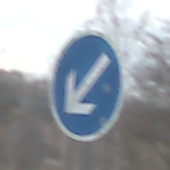
Verkehrszeichen: VorgeschriebeneVorbeifahrtLinks
Umgebung: Outdoor, Nature
Tageszeit: MorningAfternoon
Wetter: PartlyCloudy
Licht: Natural
Jahreszeit: Autumn
Kontrast: LowContrast